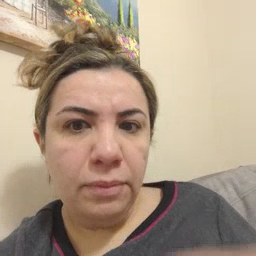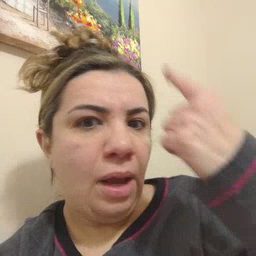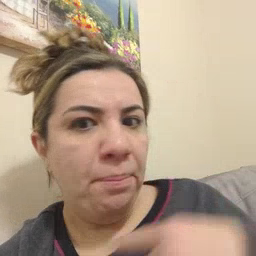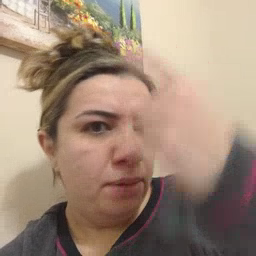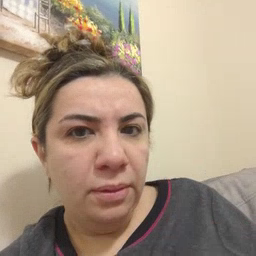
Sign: face